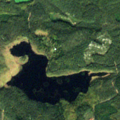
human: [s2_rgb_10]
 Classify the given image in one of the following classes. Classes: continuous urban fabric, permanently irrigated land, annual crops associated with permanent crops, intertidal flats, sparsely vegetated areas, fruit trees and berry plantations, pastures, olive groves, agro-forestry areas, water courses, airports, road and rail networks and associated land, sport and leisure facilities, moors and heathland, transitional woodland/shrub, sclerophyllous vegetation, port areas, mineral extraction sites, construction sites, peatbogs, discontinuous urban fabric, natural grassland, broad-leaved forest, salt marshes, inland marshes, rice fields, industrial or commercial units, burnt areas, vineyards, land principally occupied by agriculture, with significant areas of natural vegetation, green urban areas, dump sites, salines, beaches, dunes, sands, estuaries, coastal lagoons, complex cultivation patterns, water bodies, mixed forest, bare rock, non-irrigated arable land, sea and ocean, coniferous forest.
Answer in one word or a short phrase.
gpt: coniferous forest, water bodies